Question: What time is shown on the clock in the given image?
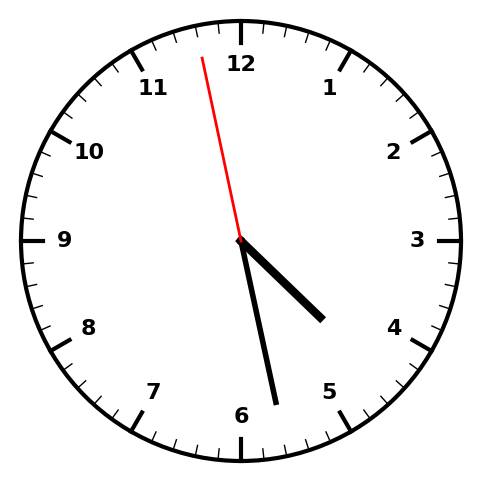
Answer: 04:27:58